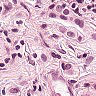
Metastatic tissue present: yes